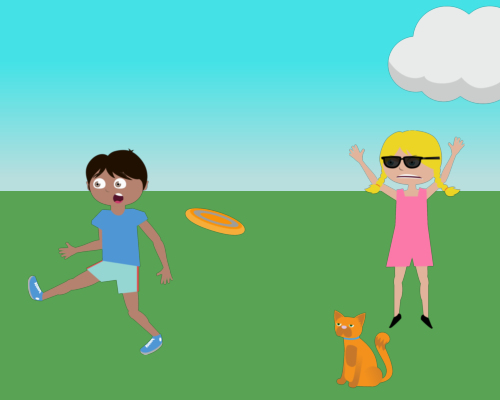
top right regular cloud cut off halfway 40 % up grass in right side an angry girl arms up she is facing left and by the right foot a cat in front of it also facing left and the girl is wearing sunglasses and on the left there is a surprised kick boy facing left and behind his kicking foot is a frisbee going left